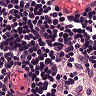
Metastatic tissue present: no